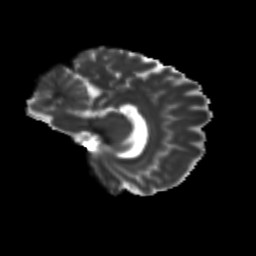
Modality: T2w
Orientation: sagittal
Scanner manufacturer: siemens
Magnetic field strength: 3 T
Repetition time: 9.2 s
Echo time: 0.084 s